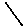
Label: line